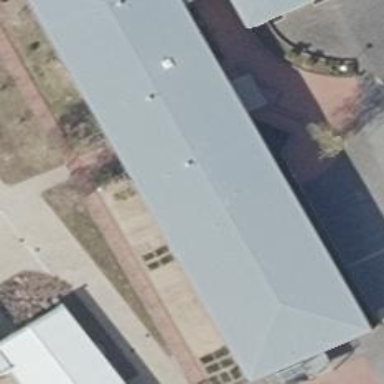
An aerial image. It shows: School building.